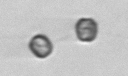
Label: Thalassiosira